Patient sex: F
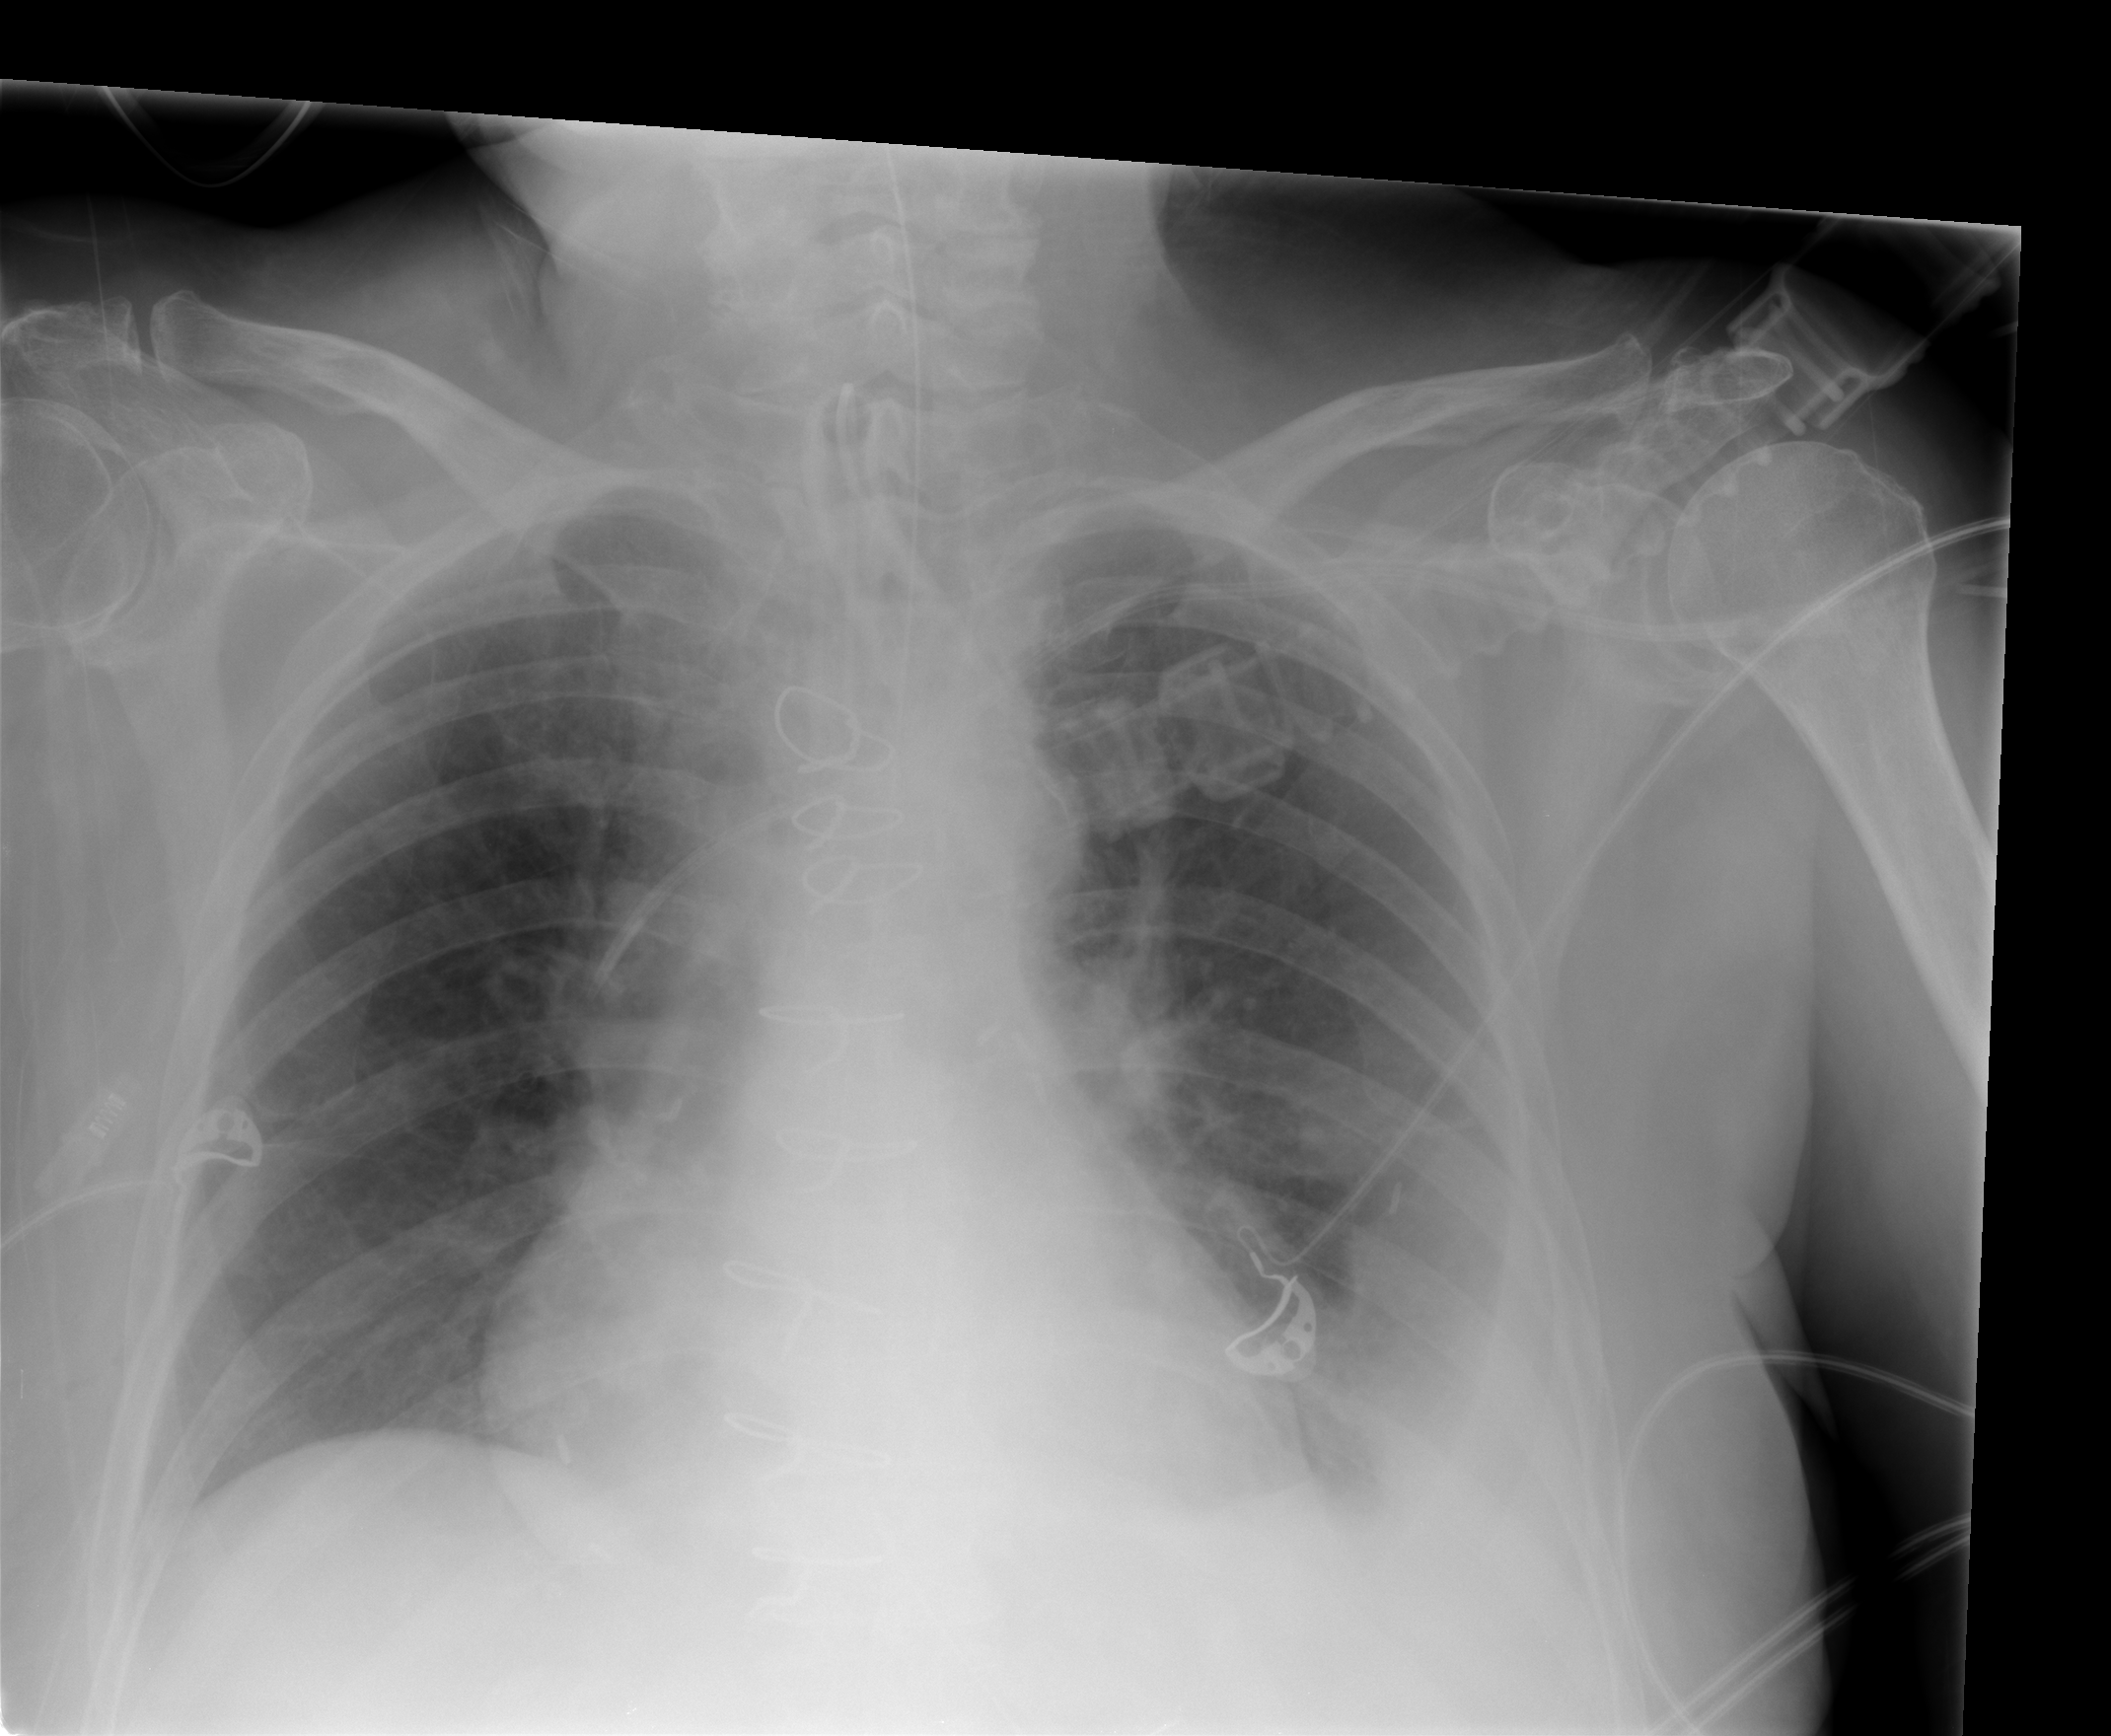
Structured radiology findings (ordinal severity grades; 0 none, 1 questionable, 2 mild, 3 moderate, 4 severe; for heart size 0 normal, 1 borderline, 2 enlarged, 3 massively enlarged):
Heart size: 1
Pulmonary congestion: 1
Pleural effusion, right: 0
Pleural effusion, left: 3
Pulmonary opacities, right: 0
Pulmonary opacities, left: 0
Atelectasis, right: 0
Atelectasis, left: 2